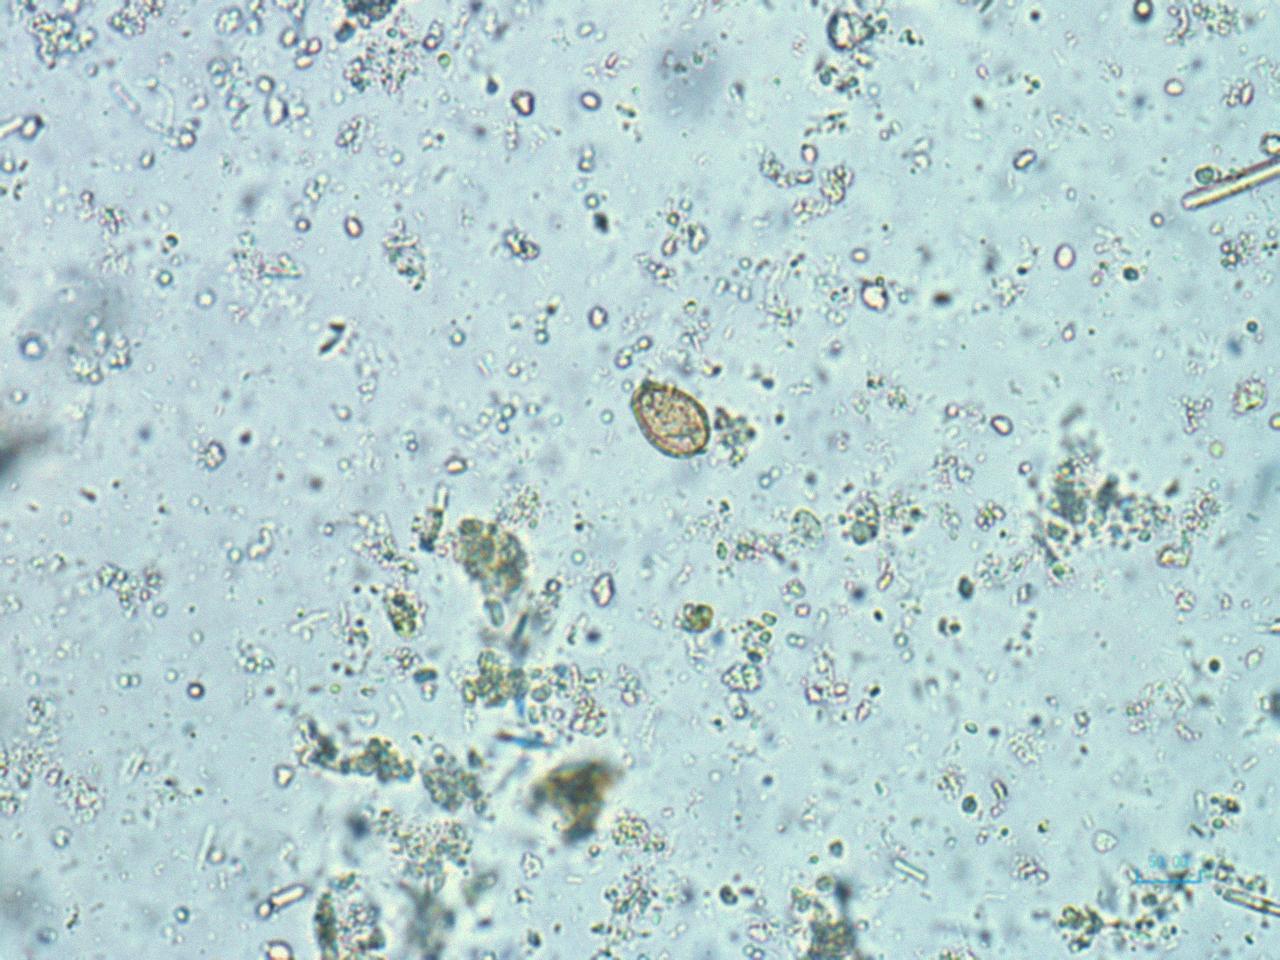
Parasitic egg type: Opisthorchis viverrine